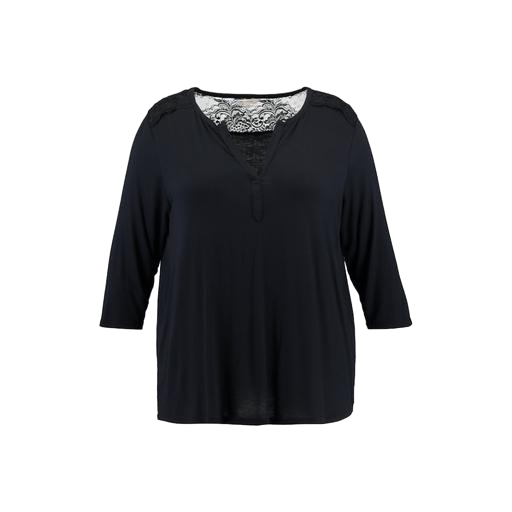
black plus size lace-yoke jersey t-shirt, black three-quarter-sleeve top only macy, black plus size lace-hem jersey t-shirt, white background